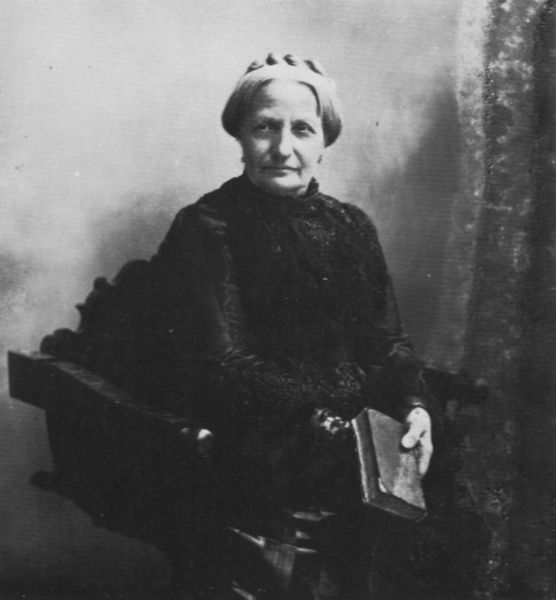
Titel: Teresa Cristina (1822–1889), Königin von Brasilien seit 1843
Künstler: Atelier Nadar
Schlagwörter: schatten, weiß, sitzen, frau, frisur, grau, haar, hintergrund, kleid, licht, schwarz, stirn, stuhl, blick, dame, alt, augen, mensch, portrait, porträt, lippen, armlehne, glanz, foto, fotografie, photographie, eng, buch, schwarzweiß, haarkranz, posieren, photo, aufnahme